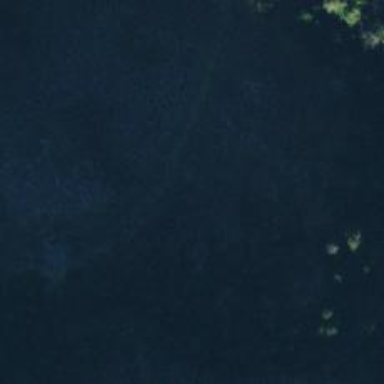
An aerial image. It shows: Path.